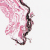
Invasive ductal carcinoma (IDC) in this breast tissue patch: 0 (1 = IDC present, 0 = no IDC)